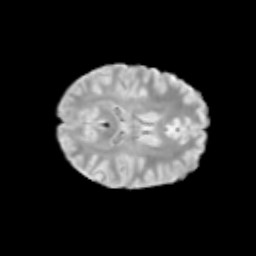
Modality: T2w
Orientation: axial
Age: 12
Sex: female
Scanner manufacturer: siemens
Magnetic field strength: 3 T
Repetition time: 3.8 s
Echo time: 0.07 s